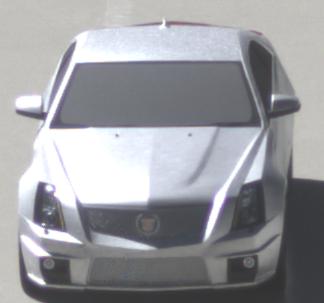
Make: Cadillac
Model: CTS-V
Detailed model: CTS-V (II) Limousine
Model produced from: 2008/11
Model produced until: 2010/12
Doors: 4
Color: white
Road condition: wet road
Daytime: morning or afternoon
Contrast: high contrast